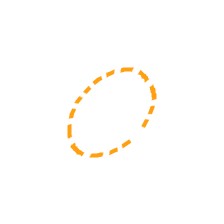
Shape: circle